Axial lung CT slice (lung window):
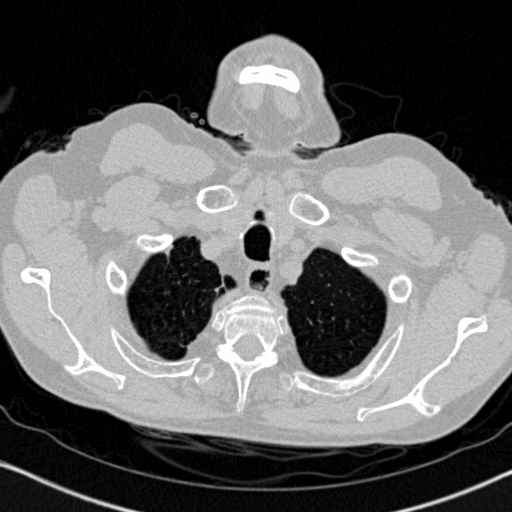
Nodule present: no